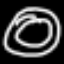
Label: donut